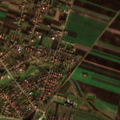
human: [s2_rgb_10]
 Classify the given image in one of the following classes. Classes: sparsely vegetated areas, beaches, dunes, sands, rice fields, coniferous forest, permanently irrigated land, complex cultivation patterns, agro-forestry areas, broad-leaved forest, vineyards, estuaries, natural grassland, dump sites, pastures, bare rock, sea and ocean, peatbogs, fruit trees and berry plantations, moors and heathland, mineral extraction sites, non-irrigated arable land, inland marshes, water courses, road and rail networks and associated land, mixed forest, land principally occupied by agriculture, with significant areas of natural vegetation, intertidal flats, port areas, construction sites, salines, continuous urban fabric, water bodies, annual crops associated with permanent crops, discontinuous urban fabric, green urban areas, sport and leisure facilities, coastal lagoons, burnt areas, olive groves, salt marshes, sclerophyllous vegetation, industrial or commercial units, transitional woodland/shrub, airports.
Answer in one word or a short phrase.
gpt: discontinuous urban fabric, non-irrigated arable land, land principally occupied by agriculture, with significant areas of natural vegetation